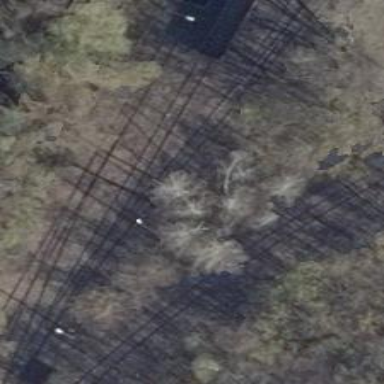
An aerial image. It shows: Railway switch.